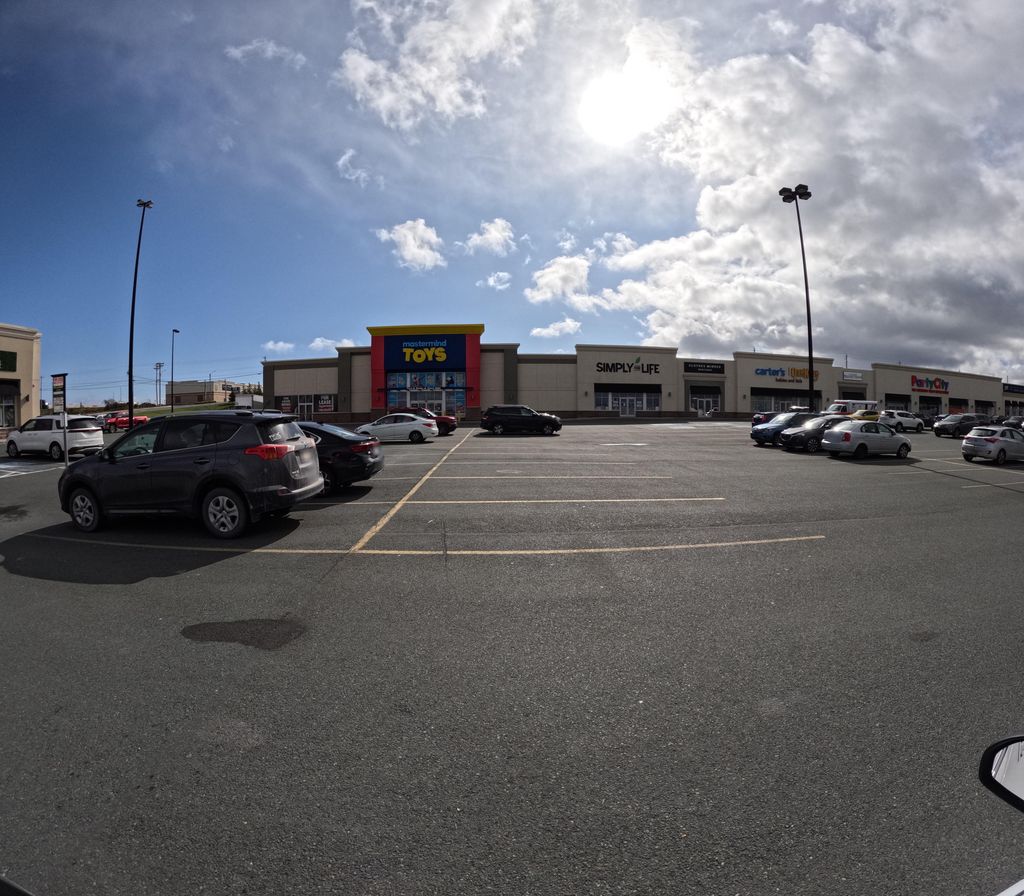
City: st_johns